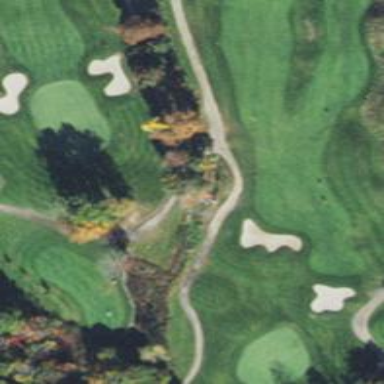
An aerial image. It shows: Golf cartpath that is also road path.